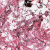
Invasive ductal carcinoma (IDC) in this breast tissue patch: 0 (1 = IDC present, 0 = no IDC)